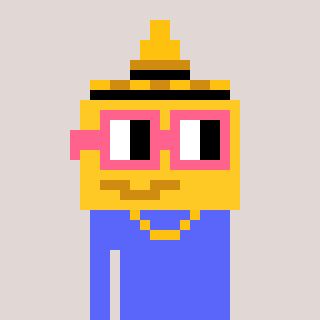
a pixel art character with square pink glasses, a mustard-shaped head and a purple-colored body on a warm background